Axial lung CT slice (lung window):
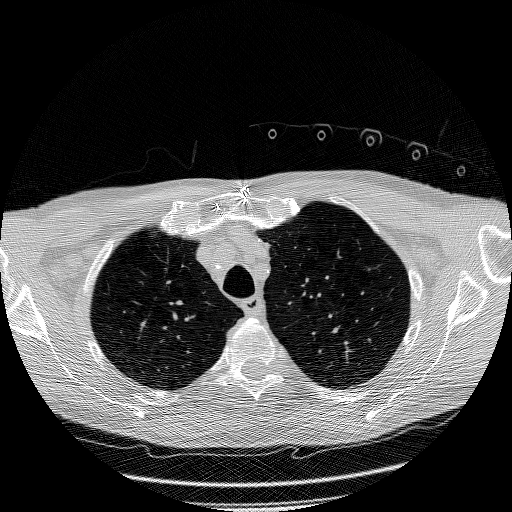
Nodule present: no